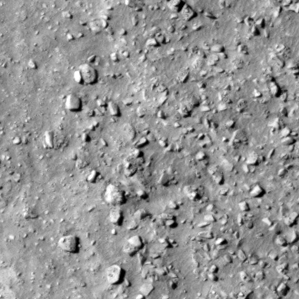
Label: non_frost